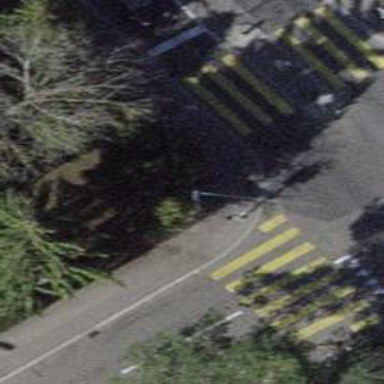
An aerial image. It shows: Kerb barrier.